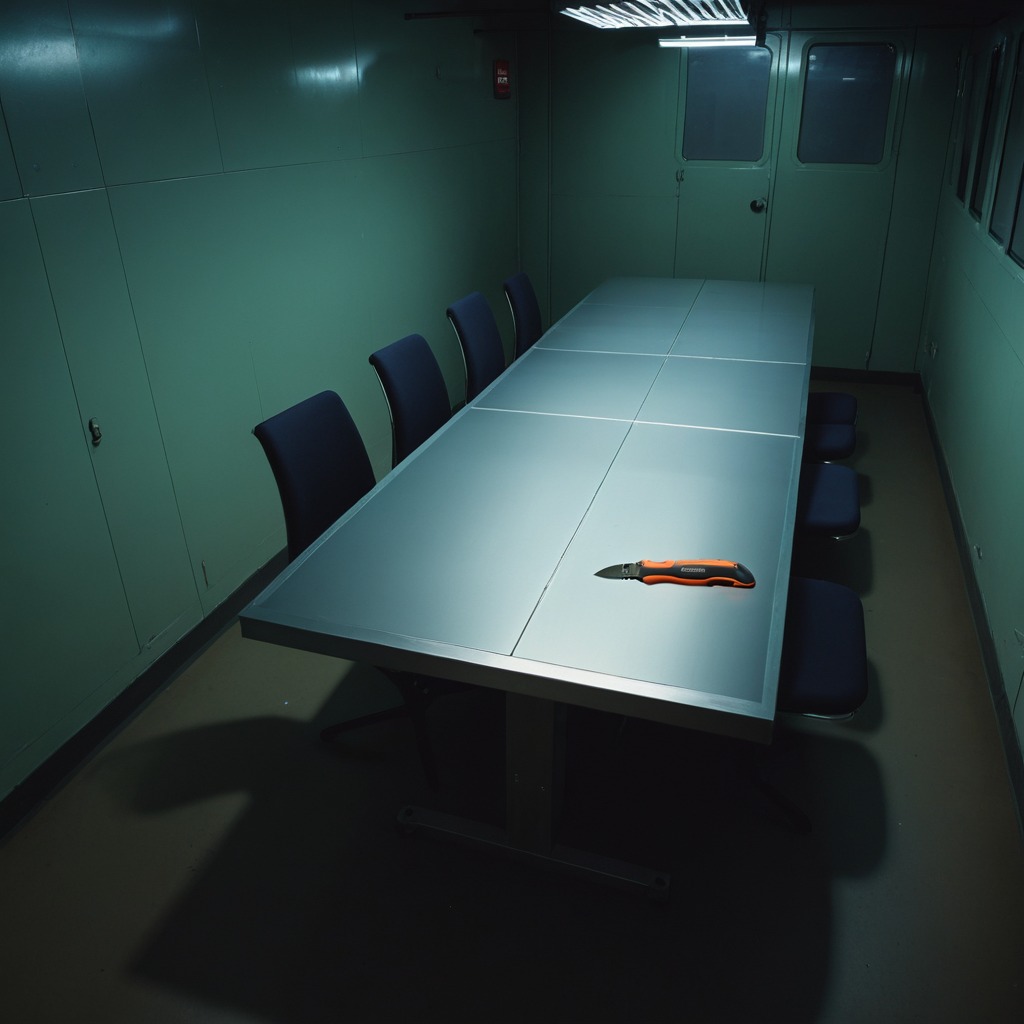
A utility knife is lying on a clean empty table in a railway signal maintenance room lit by harsh overhead fluorescents.